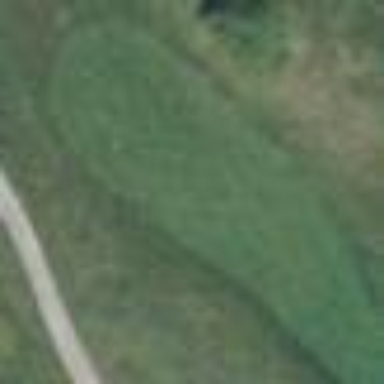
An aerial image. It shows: Well-maintained grassy area designated as golf fairway for the sport of golf. The grass is neatly mown.